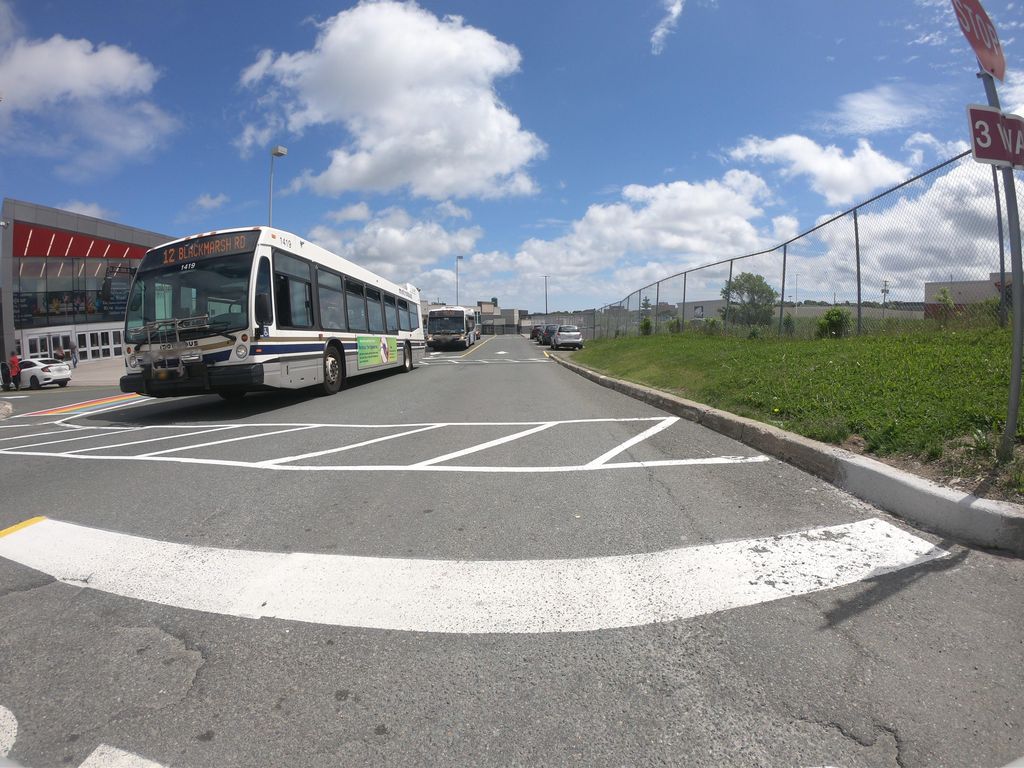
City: st_johns